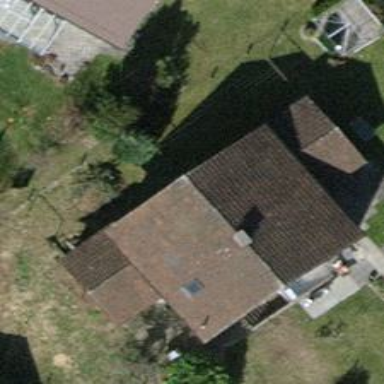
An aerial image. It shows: Semi-detached house.